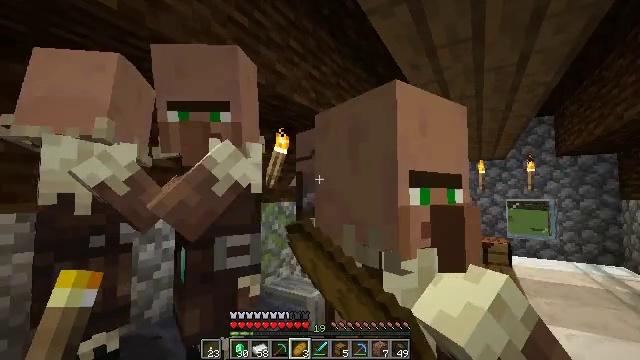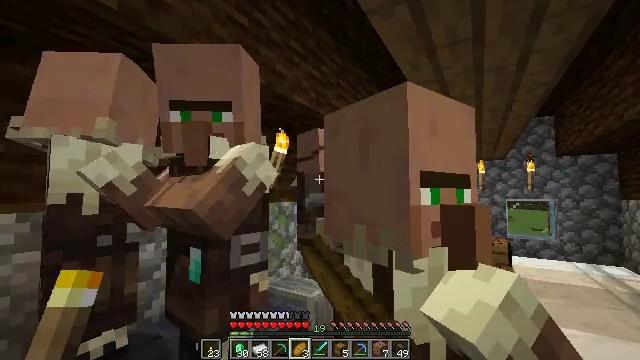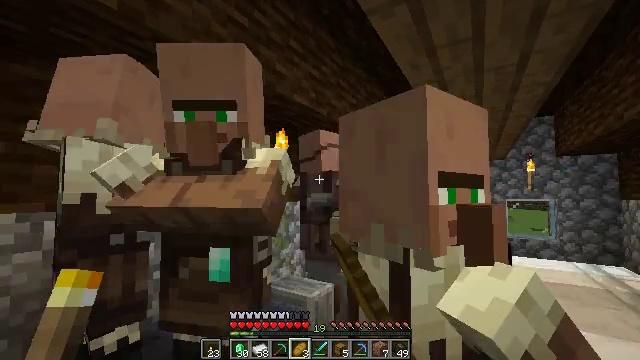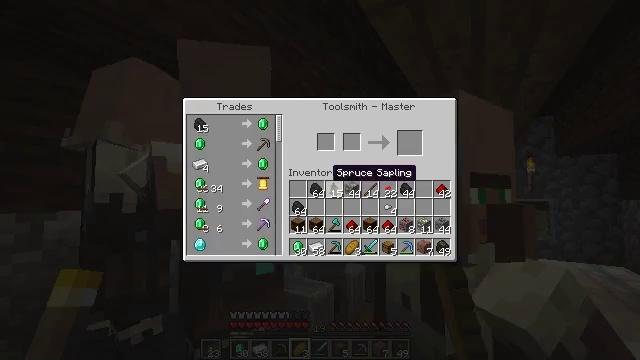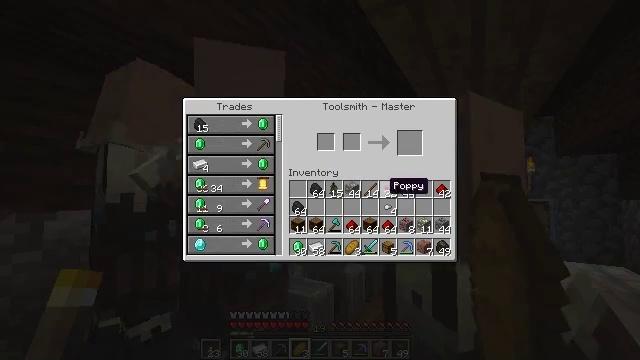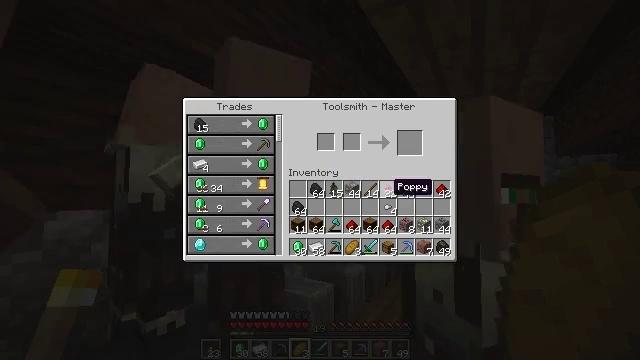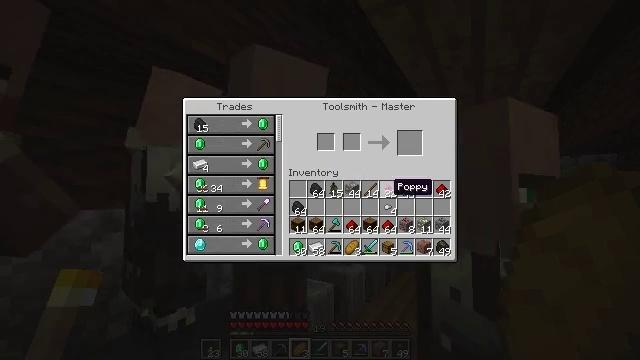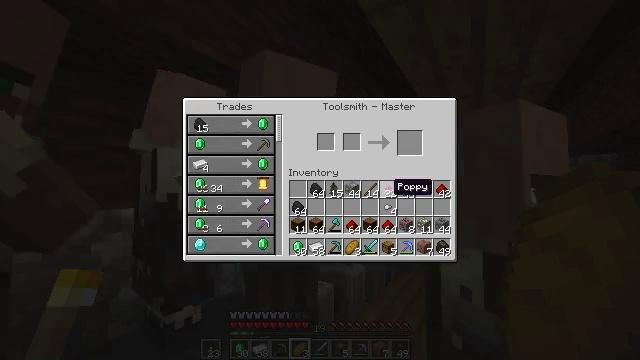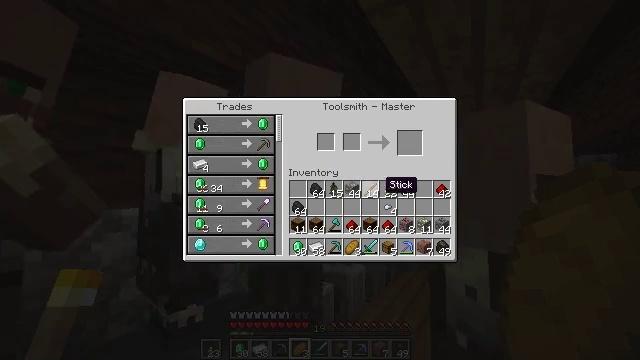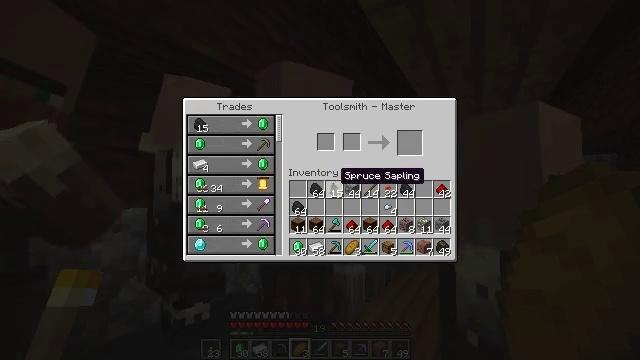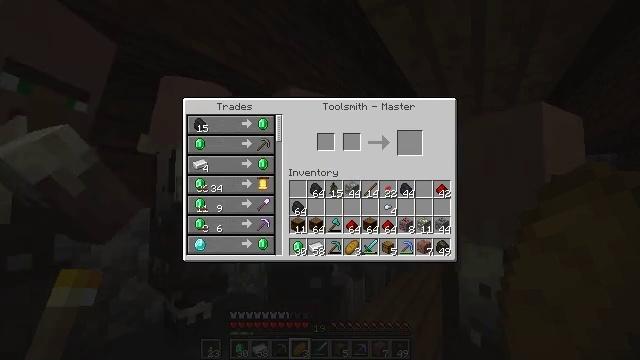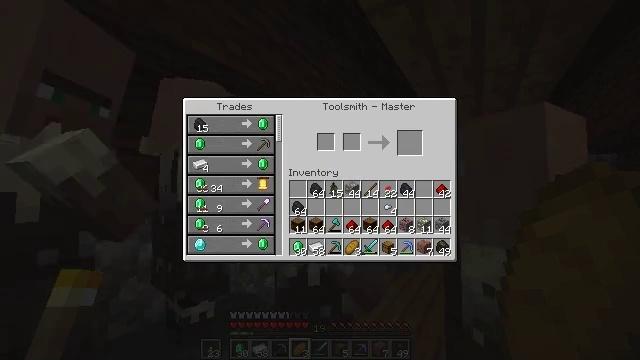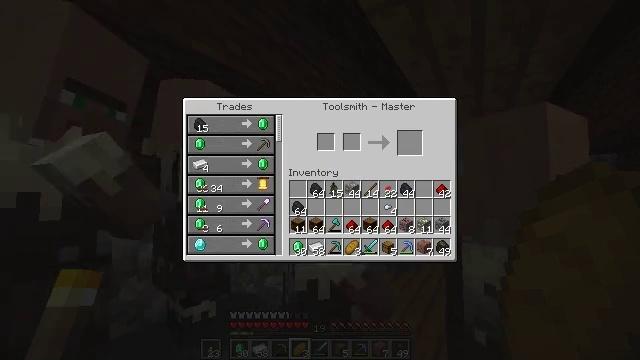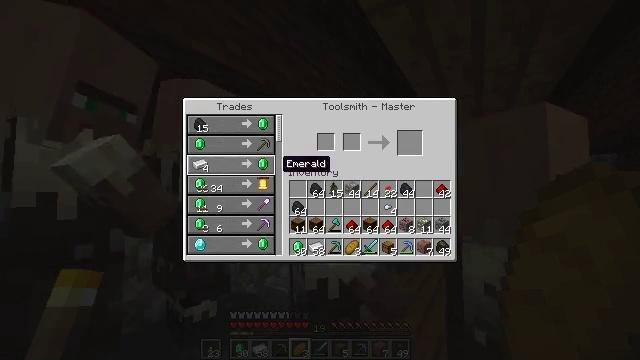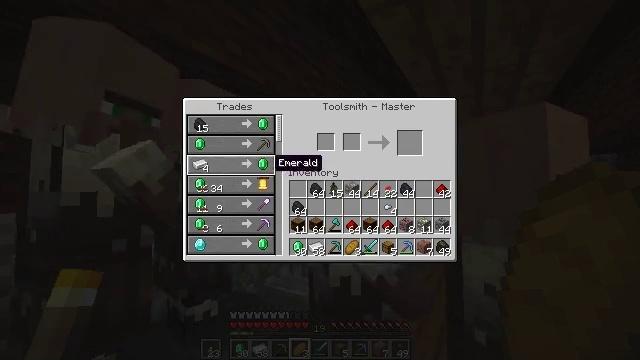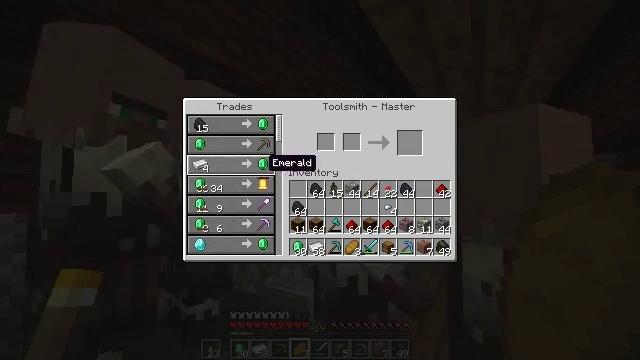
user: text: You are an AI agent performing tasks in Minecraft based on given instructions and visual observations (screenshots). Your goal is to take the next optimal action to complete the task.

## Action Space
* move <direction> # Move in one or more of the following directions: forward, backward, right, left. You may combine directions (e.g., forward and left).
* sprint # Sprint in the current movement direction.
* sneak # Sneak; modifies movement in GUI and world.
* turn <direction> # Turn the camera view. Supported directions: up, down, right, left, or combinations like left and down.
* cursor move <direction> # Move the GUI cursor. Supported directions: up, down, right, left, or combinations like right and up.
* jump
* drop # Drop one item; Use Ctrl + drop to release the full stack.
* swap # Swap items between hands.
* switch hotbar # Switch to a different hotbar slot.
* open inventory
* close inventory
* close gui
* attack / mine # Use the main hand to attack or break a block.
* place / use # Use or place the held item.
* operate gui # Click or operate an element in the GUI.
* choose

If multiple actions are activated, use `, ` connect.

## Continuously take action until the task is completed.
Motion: motion action
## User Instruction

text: Open the crafting table to craft an emerald.
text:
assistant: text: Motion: no_op
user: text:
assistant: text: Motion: no_op
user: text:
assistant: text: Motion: open gui
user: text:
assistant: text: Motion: cursor move right and down
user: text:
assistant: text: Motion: no_op
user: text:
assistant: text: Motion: no_op
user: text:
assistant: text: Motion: no_op
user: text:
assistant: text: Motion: cursor move left
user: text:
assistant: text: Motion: cursor move left and up
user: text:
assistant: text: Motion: sneak, cursor move left and up
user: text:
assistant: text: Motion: sneak, cursor move left
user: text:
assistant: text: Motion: sneak
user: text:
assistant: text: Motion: sneak
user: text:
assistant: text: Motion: sneak, cursor move left
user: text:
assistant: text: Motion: sneak
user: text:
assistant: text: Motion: sneak
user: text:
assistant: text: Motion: sneak
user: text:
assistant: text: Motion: sneak
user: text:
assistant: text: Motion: sneak, operate gui
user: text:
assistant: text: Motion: sneak, operate gui
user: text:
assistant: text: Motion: sneak, cursor move right
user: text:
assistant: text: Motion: sneak, cursor move right
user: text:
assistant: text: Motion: sneak, cursor move right
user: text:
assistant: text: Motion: sneak
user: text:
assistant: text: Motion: sneak
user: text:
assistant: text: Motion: sneak
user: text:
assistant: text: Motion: sneak
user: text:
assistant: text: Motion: sneak
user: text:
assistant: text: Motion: sneak, operate gui
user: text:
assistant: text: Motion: sneak, operate gui